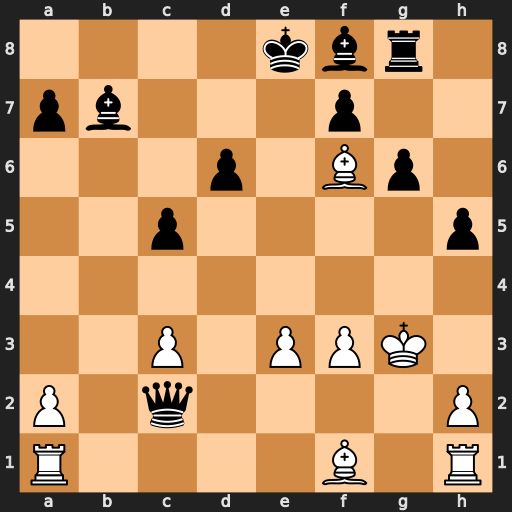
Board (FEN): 4kbr1/pb3p2/3p1Bp1/2p4p/8/2P1PPK1/P1q4P/R4B1R
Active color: w
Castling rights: -
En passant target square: -
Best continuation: Bb5+ Bc6 Bxc6#